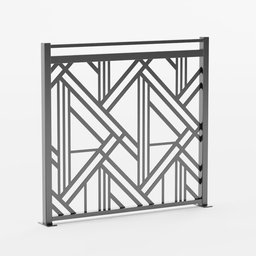
Label: architecture